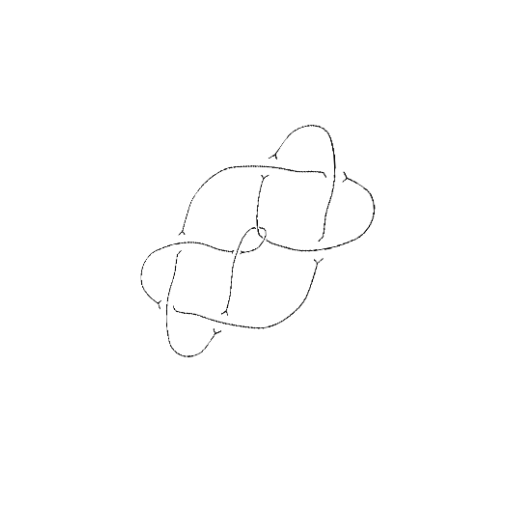
Crossing number: 9